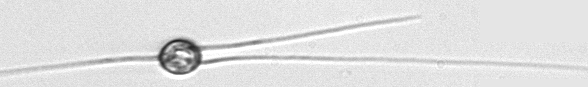
Label: Chaetoceros_danicus